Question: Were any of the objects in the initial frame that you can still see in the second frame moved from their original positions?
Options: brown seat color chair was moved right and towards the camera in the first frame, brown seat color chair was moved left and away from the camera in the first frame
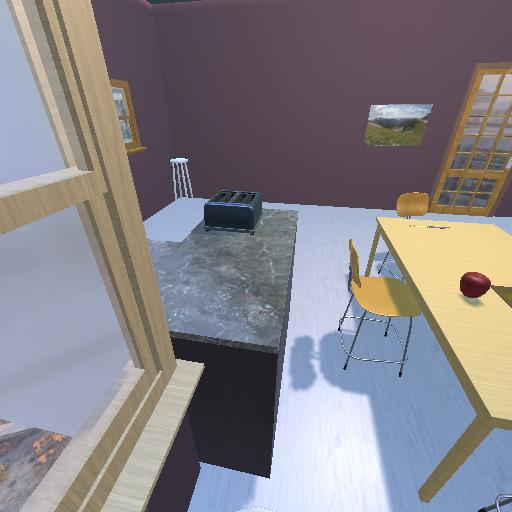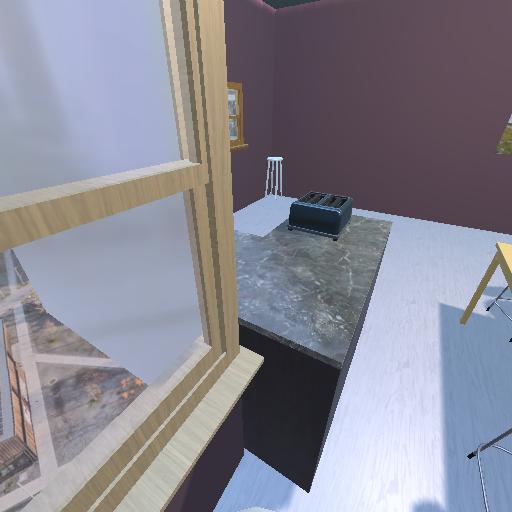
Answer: brown seat color chair was moved right and towards the camera in the first frame